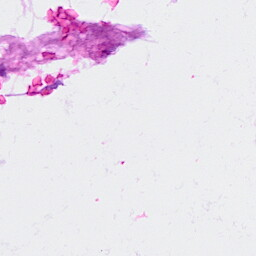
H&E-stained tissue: Breast